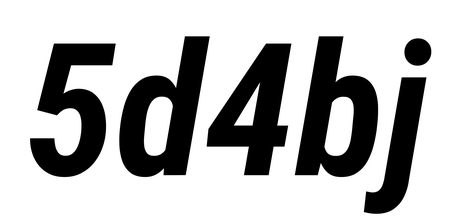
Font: Roboto-Italic_Condensed_Bold_Italic